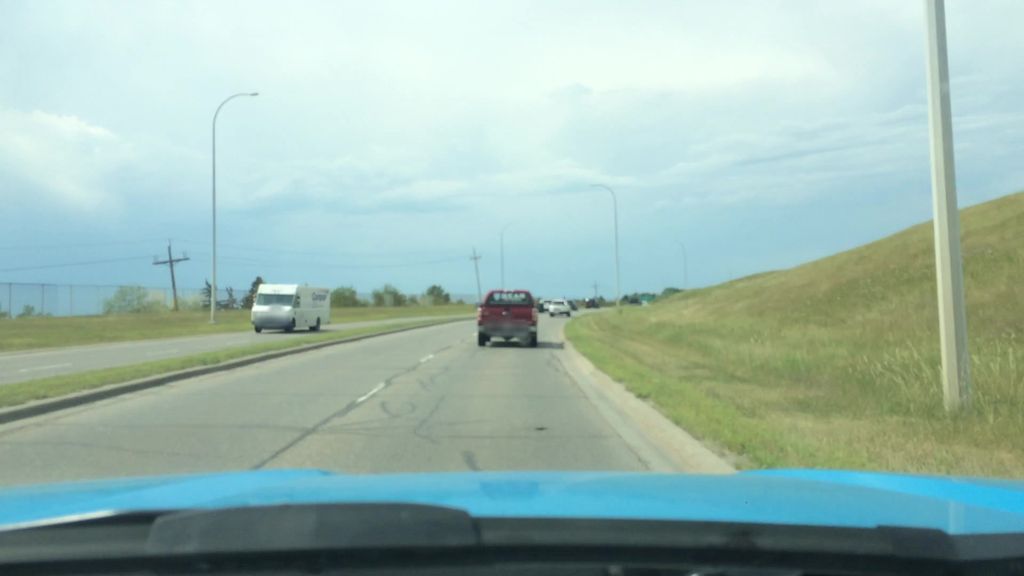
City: calgary